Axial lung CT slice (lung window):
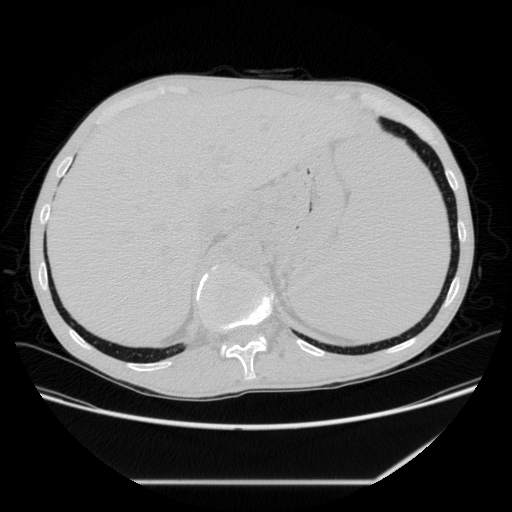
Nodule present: no